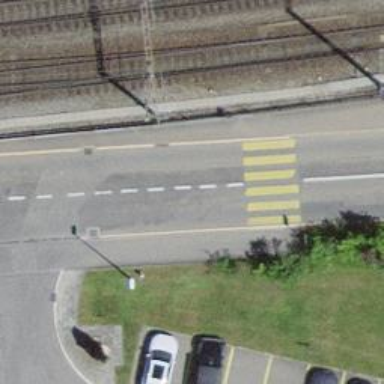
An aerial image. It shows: Zebra crossing on the road.